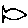
Label: fish